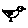
Label: bird